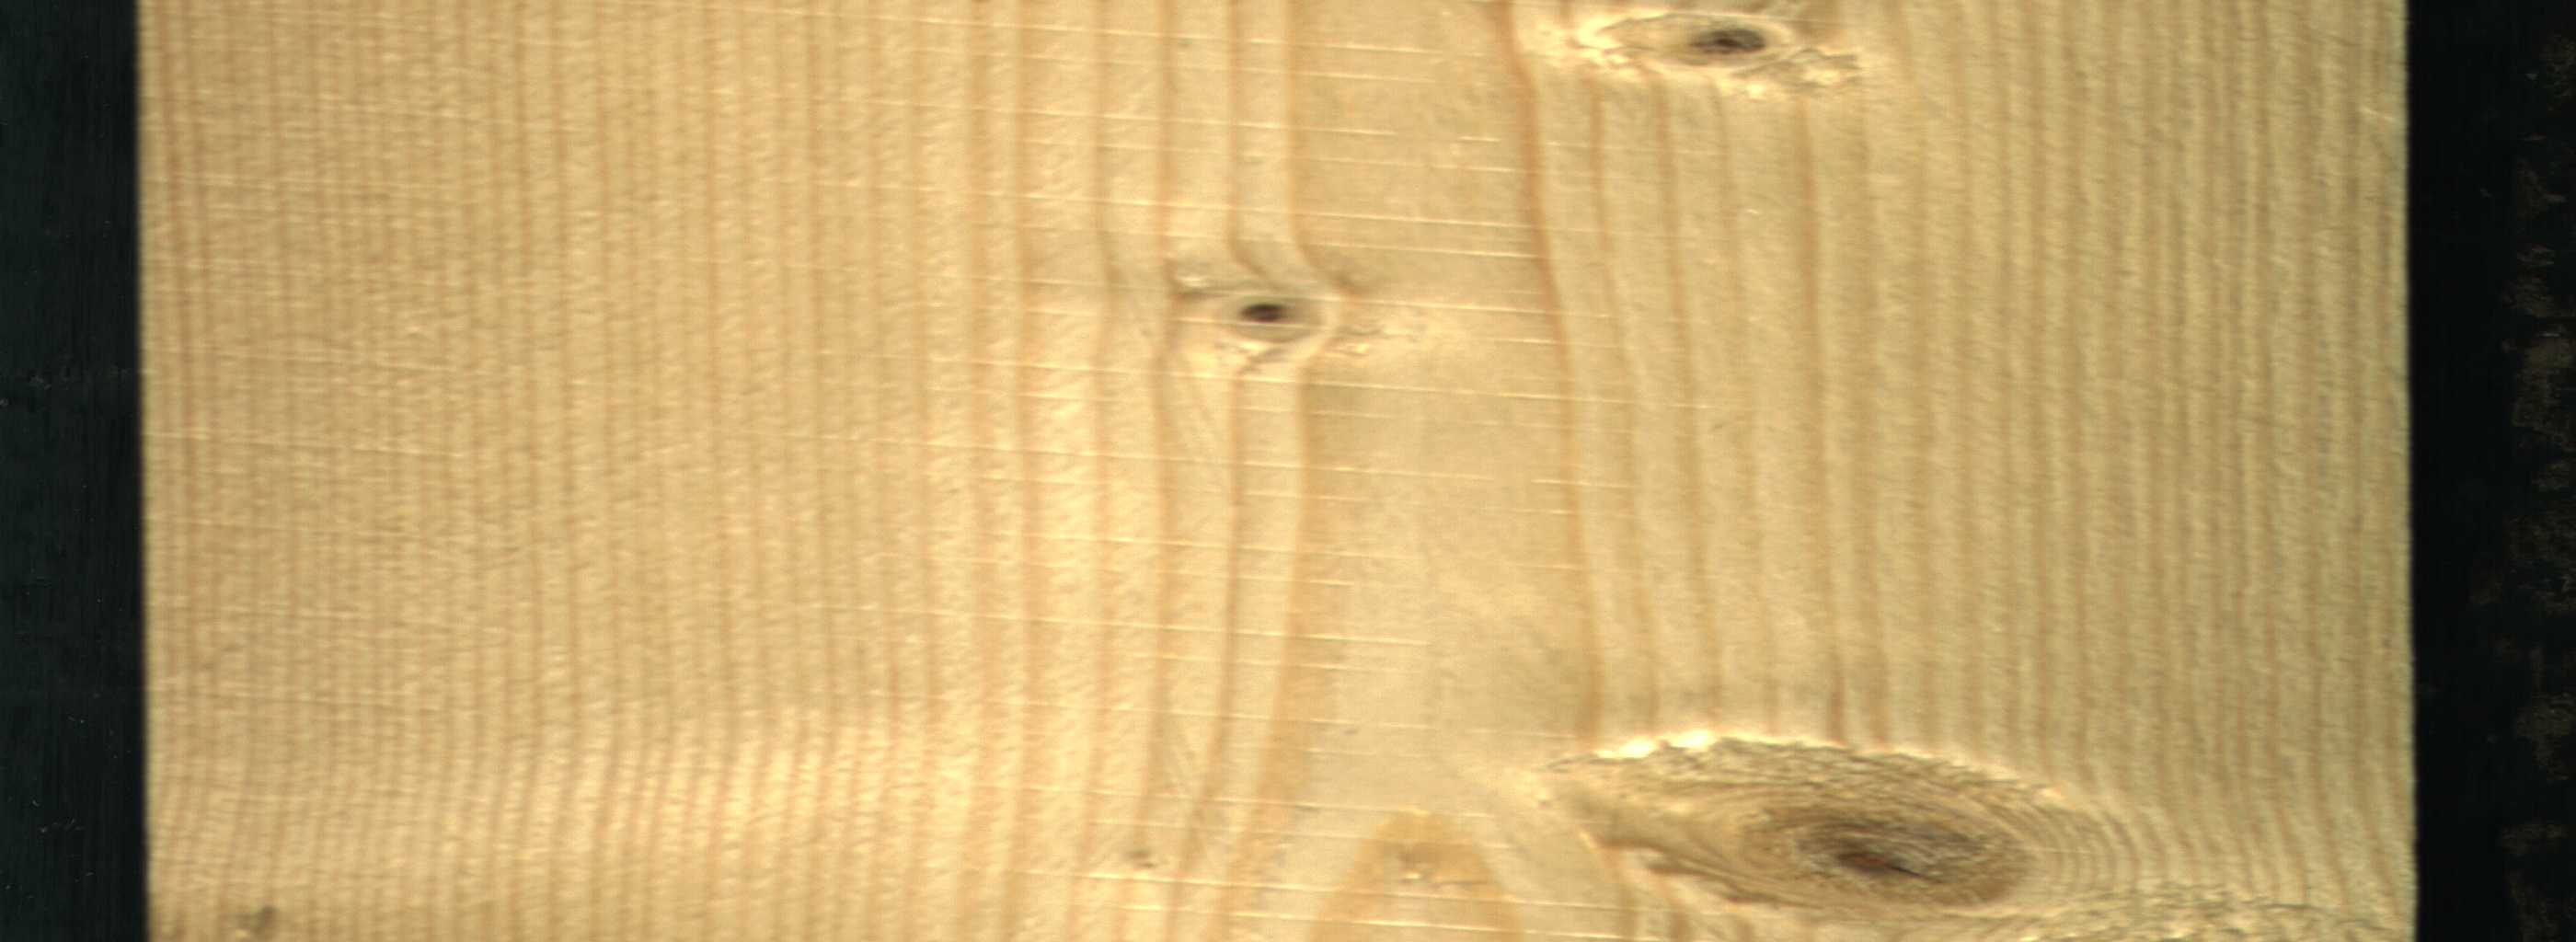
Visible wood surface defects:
Live_Knot
Live_Knot
Live_Knot